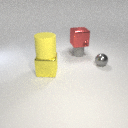
large yellow metal cube to the left of small gray rubber cylinder